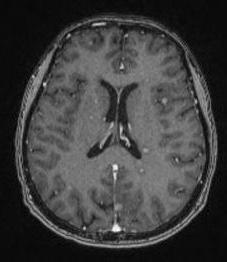
Label: notumor